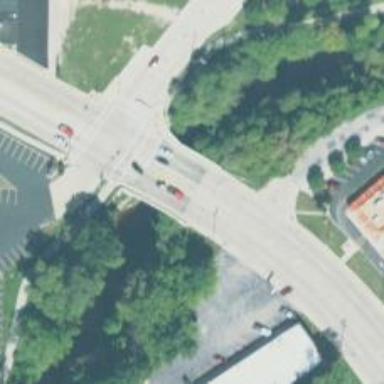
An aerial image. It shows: Primary highway crossing over bridge.